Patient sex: F
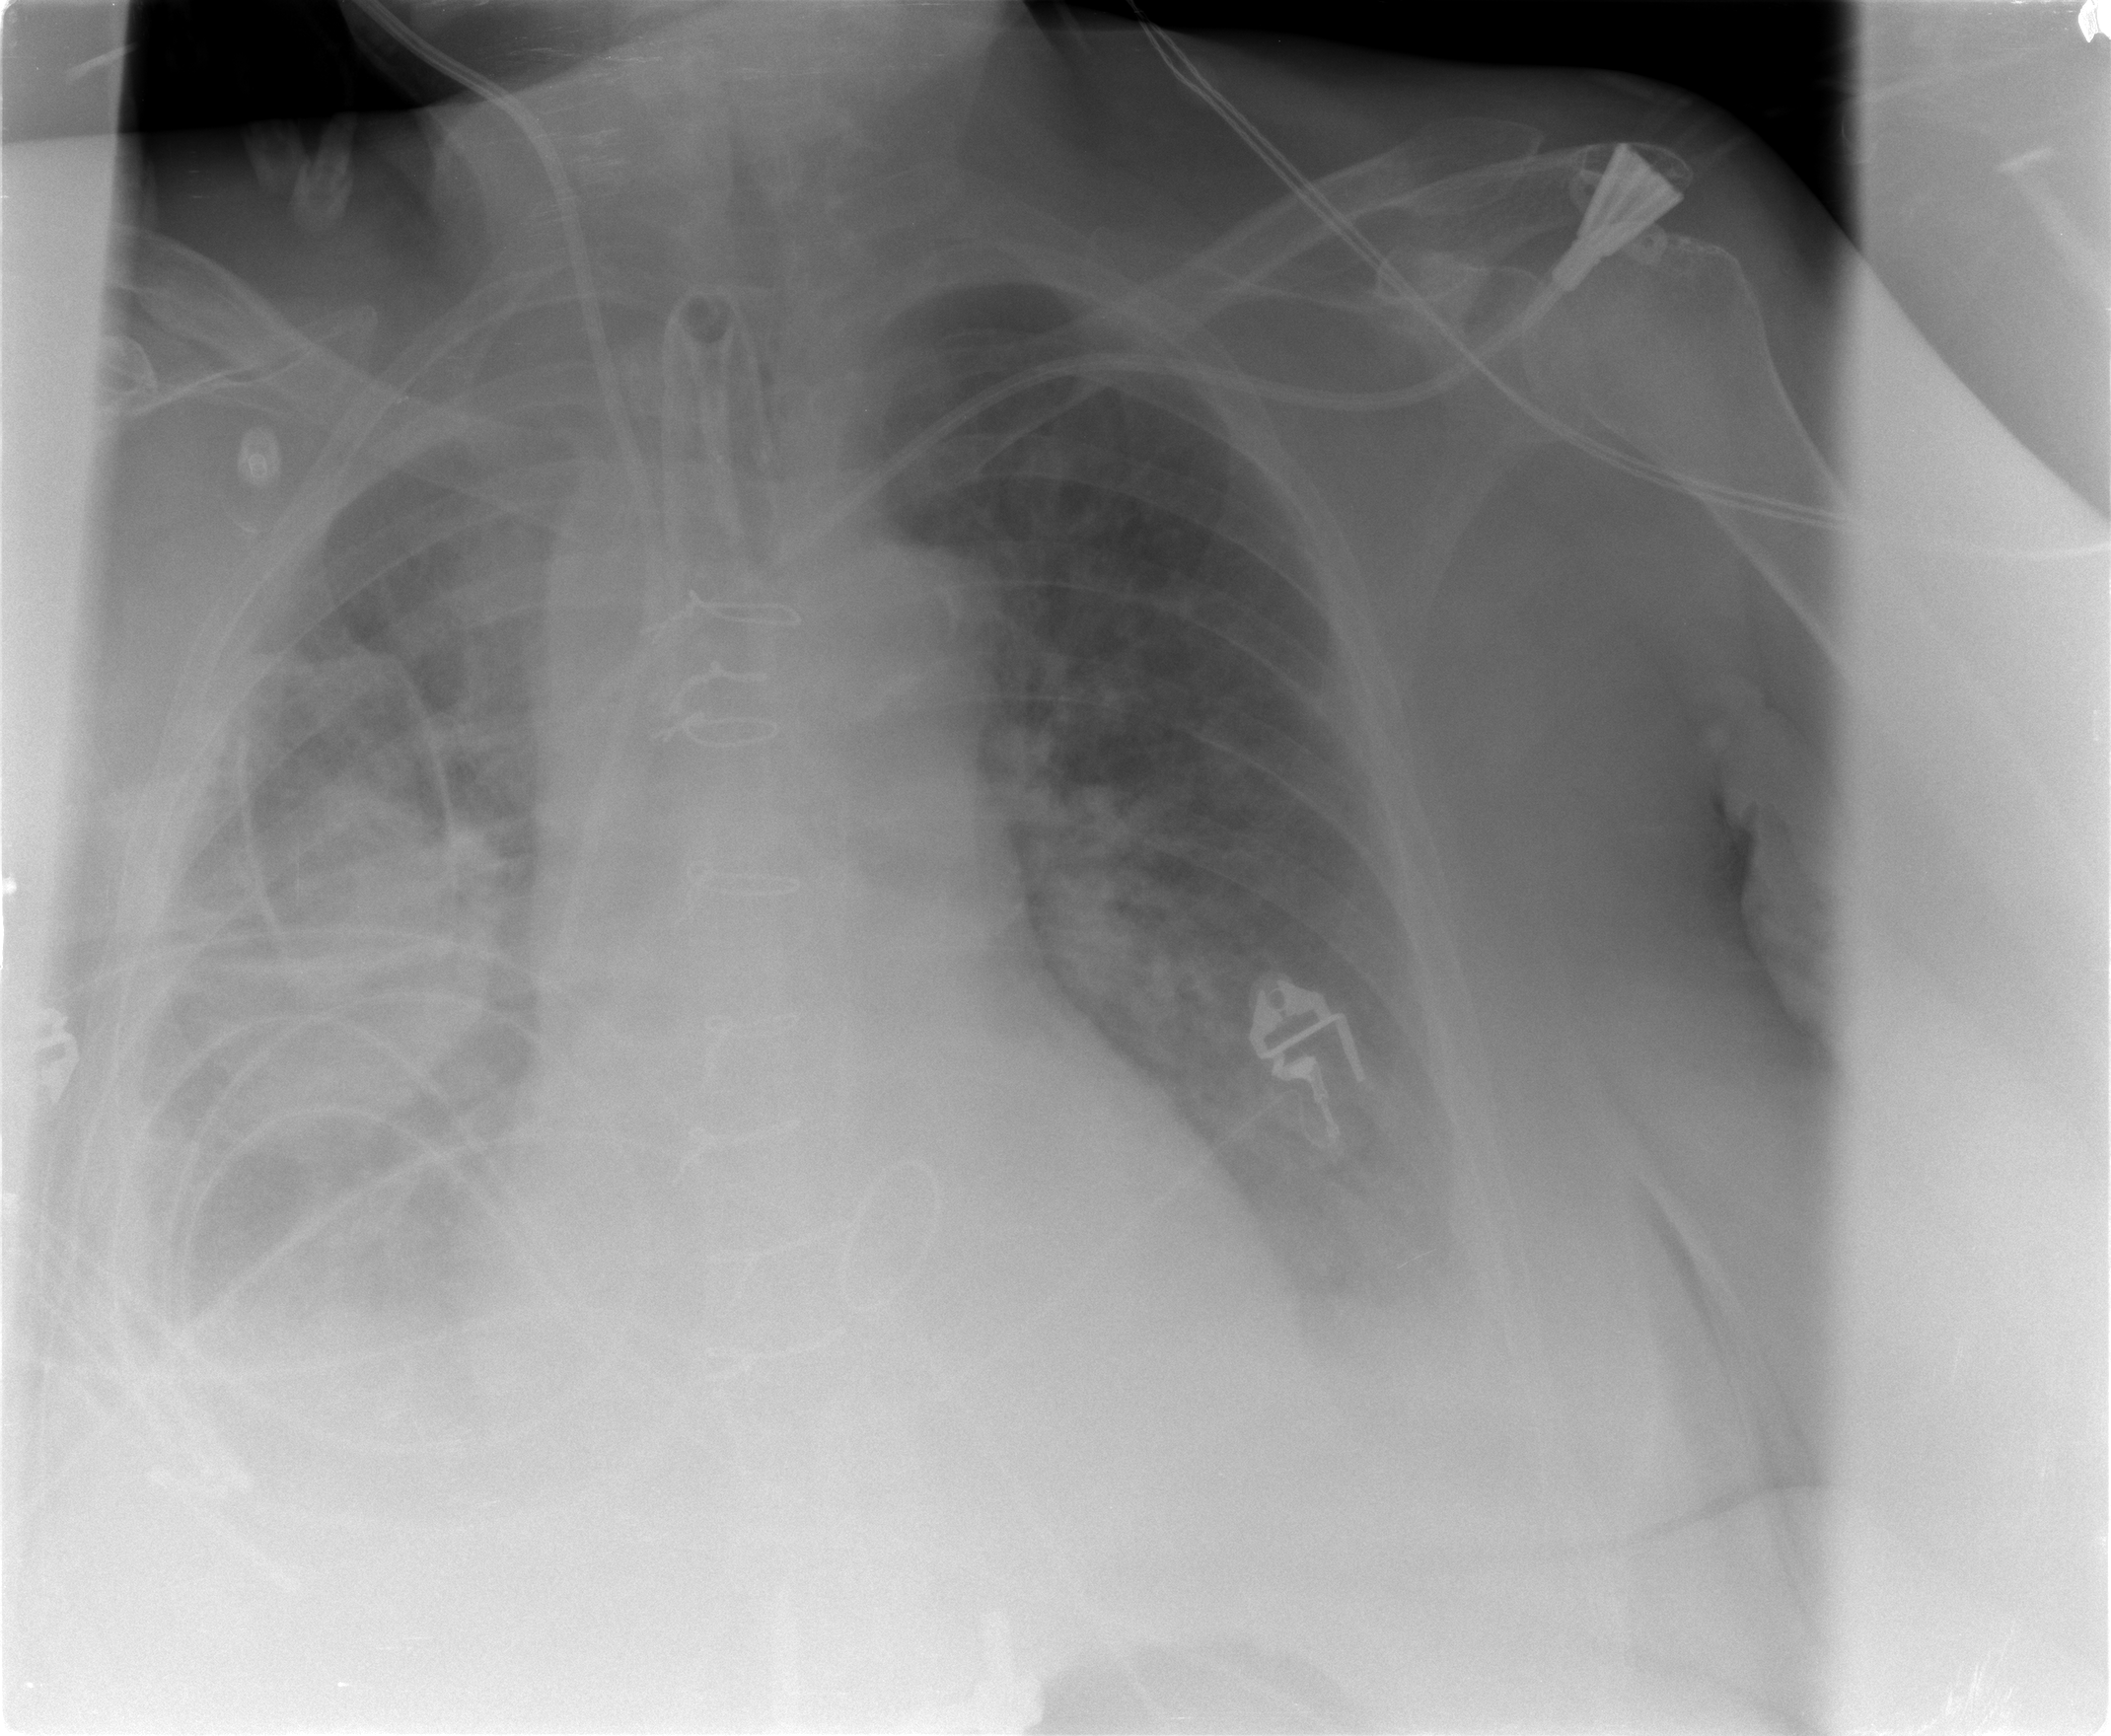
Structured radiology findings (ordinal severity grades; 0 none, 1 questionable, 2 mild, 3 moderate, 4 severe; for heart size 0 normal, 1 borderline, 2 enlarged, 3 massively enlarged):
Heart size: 2
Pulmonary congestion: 0
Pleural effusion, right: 3
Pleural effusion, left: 2
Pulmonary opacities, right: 3
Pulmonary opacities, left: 2
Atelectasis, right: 3
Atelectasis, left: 2